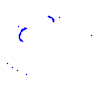
Particle: proton